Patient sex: F
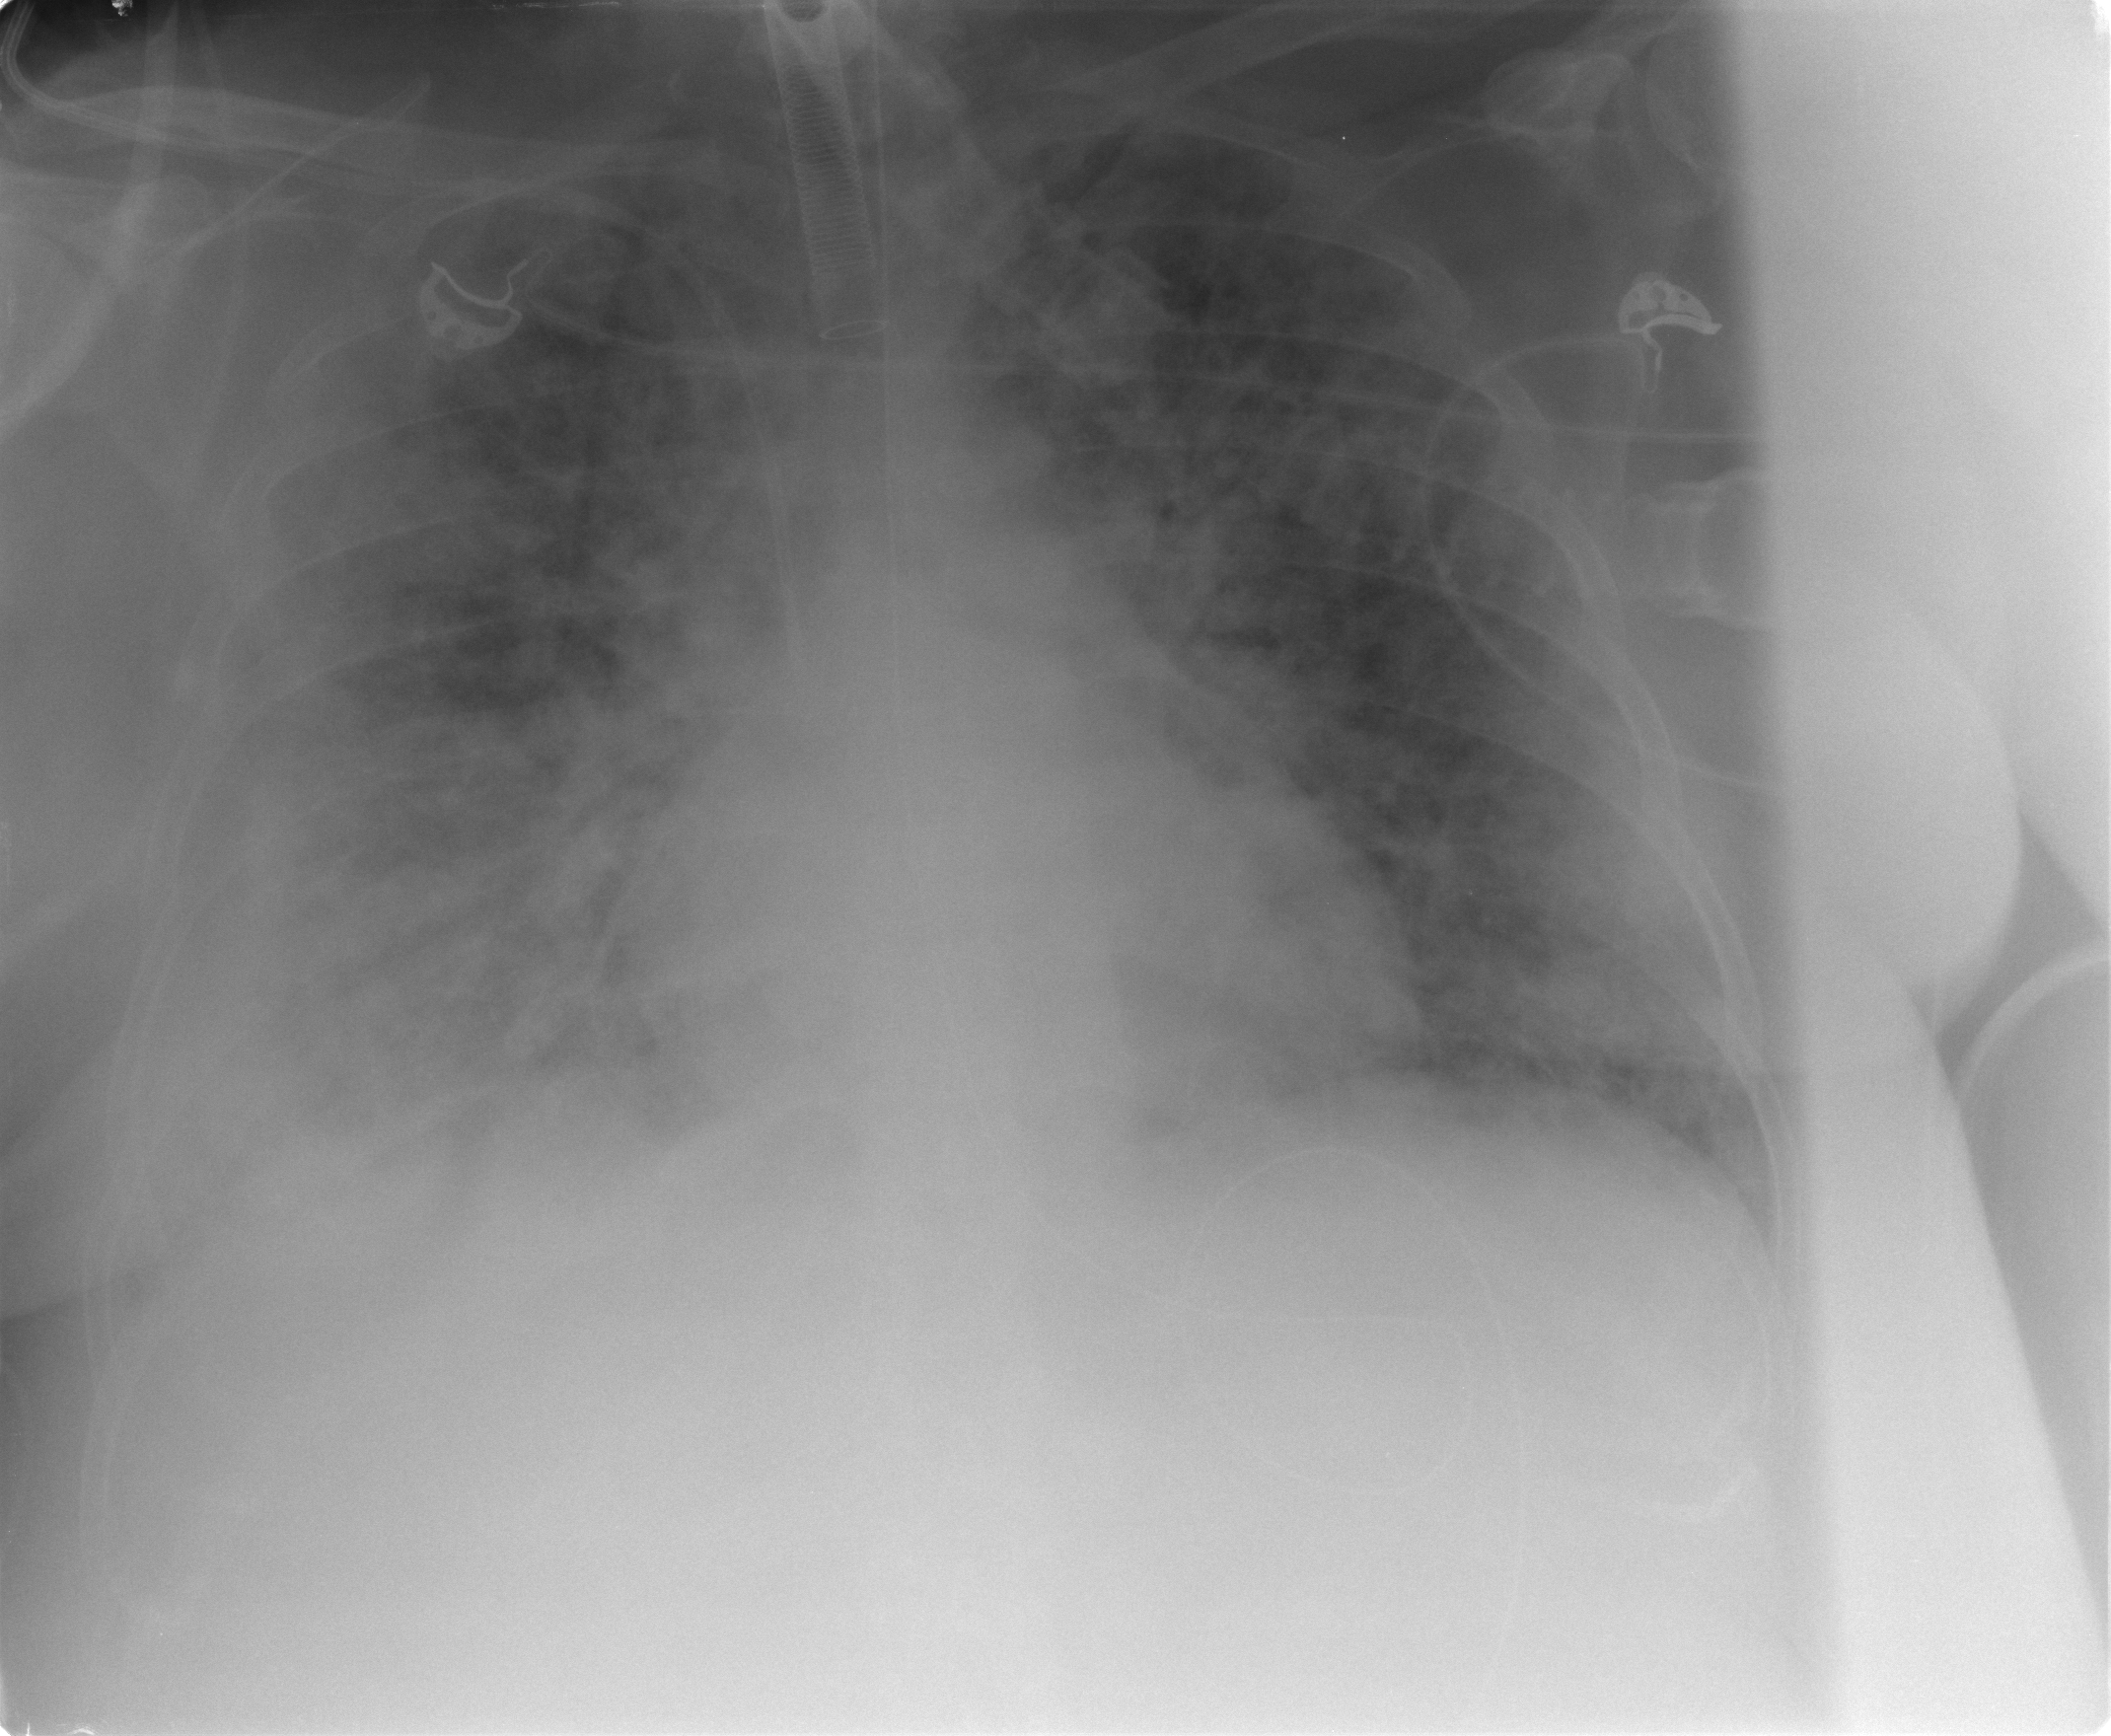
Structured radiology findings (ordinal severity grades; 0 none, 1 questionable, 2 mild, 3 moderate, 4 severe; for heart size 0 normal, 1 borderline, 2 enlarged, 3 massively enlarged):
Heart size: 0
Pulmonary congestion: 2
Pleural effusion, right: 2
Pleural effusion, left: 0
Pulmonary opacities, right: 4
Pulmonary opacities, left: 4
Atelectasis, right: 2
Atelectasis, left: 2